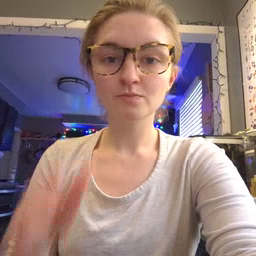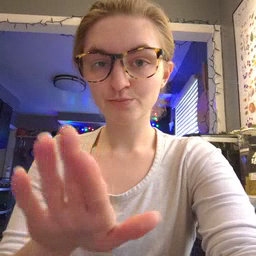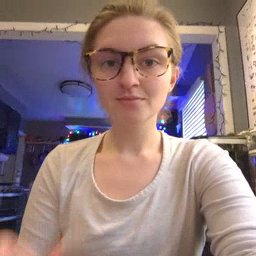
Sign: into